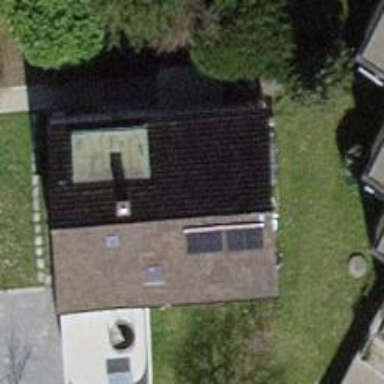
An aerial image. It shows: Building with tile roof.